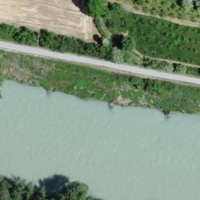
EUNIS habitat code: 23
Species observed at this site:
Echium vulgare
Campanula rotundifolia